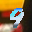
Label: 9